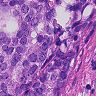
Metastatic tissue present: yes